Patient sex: F
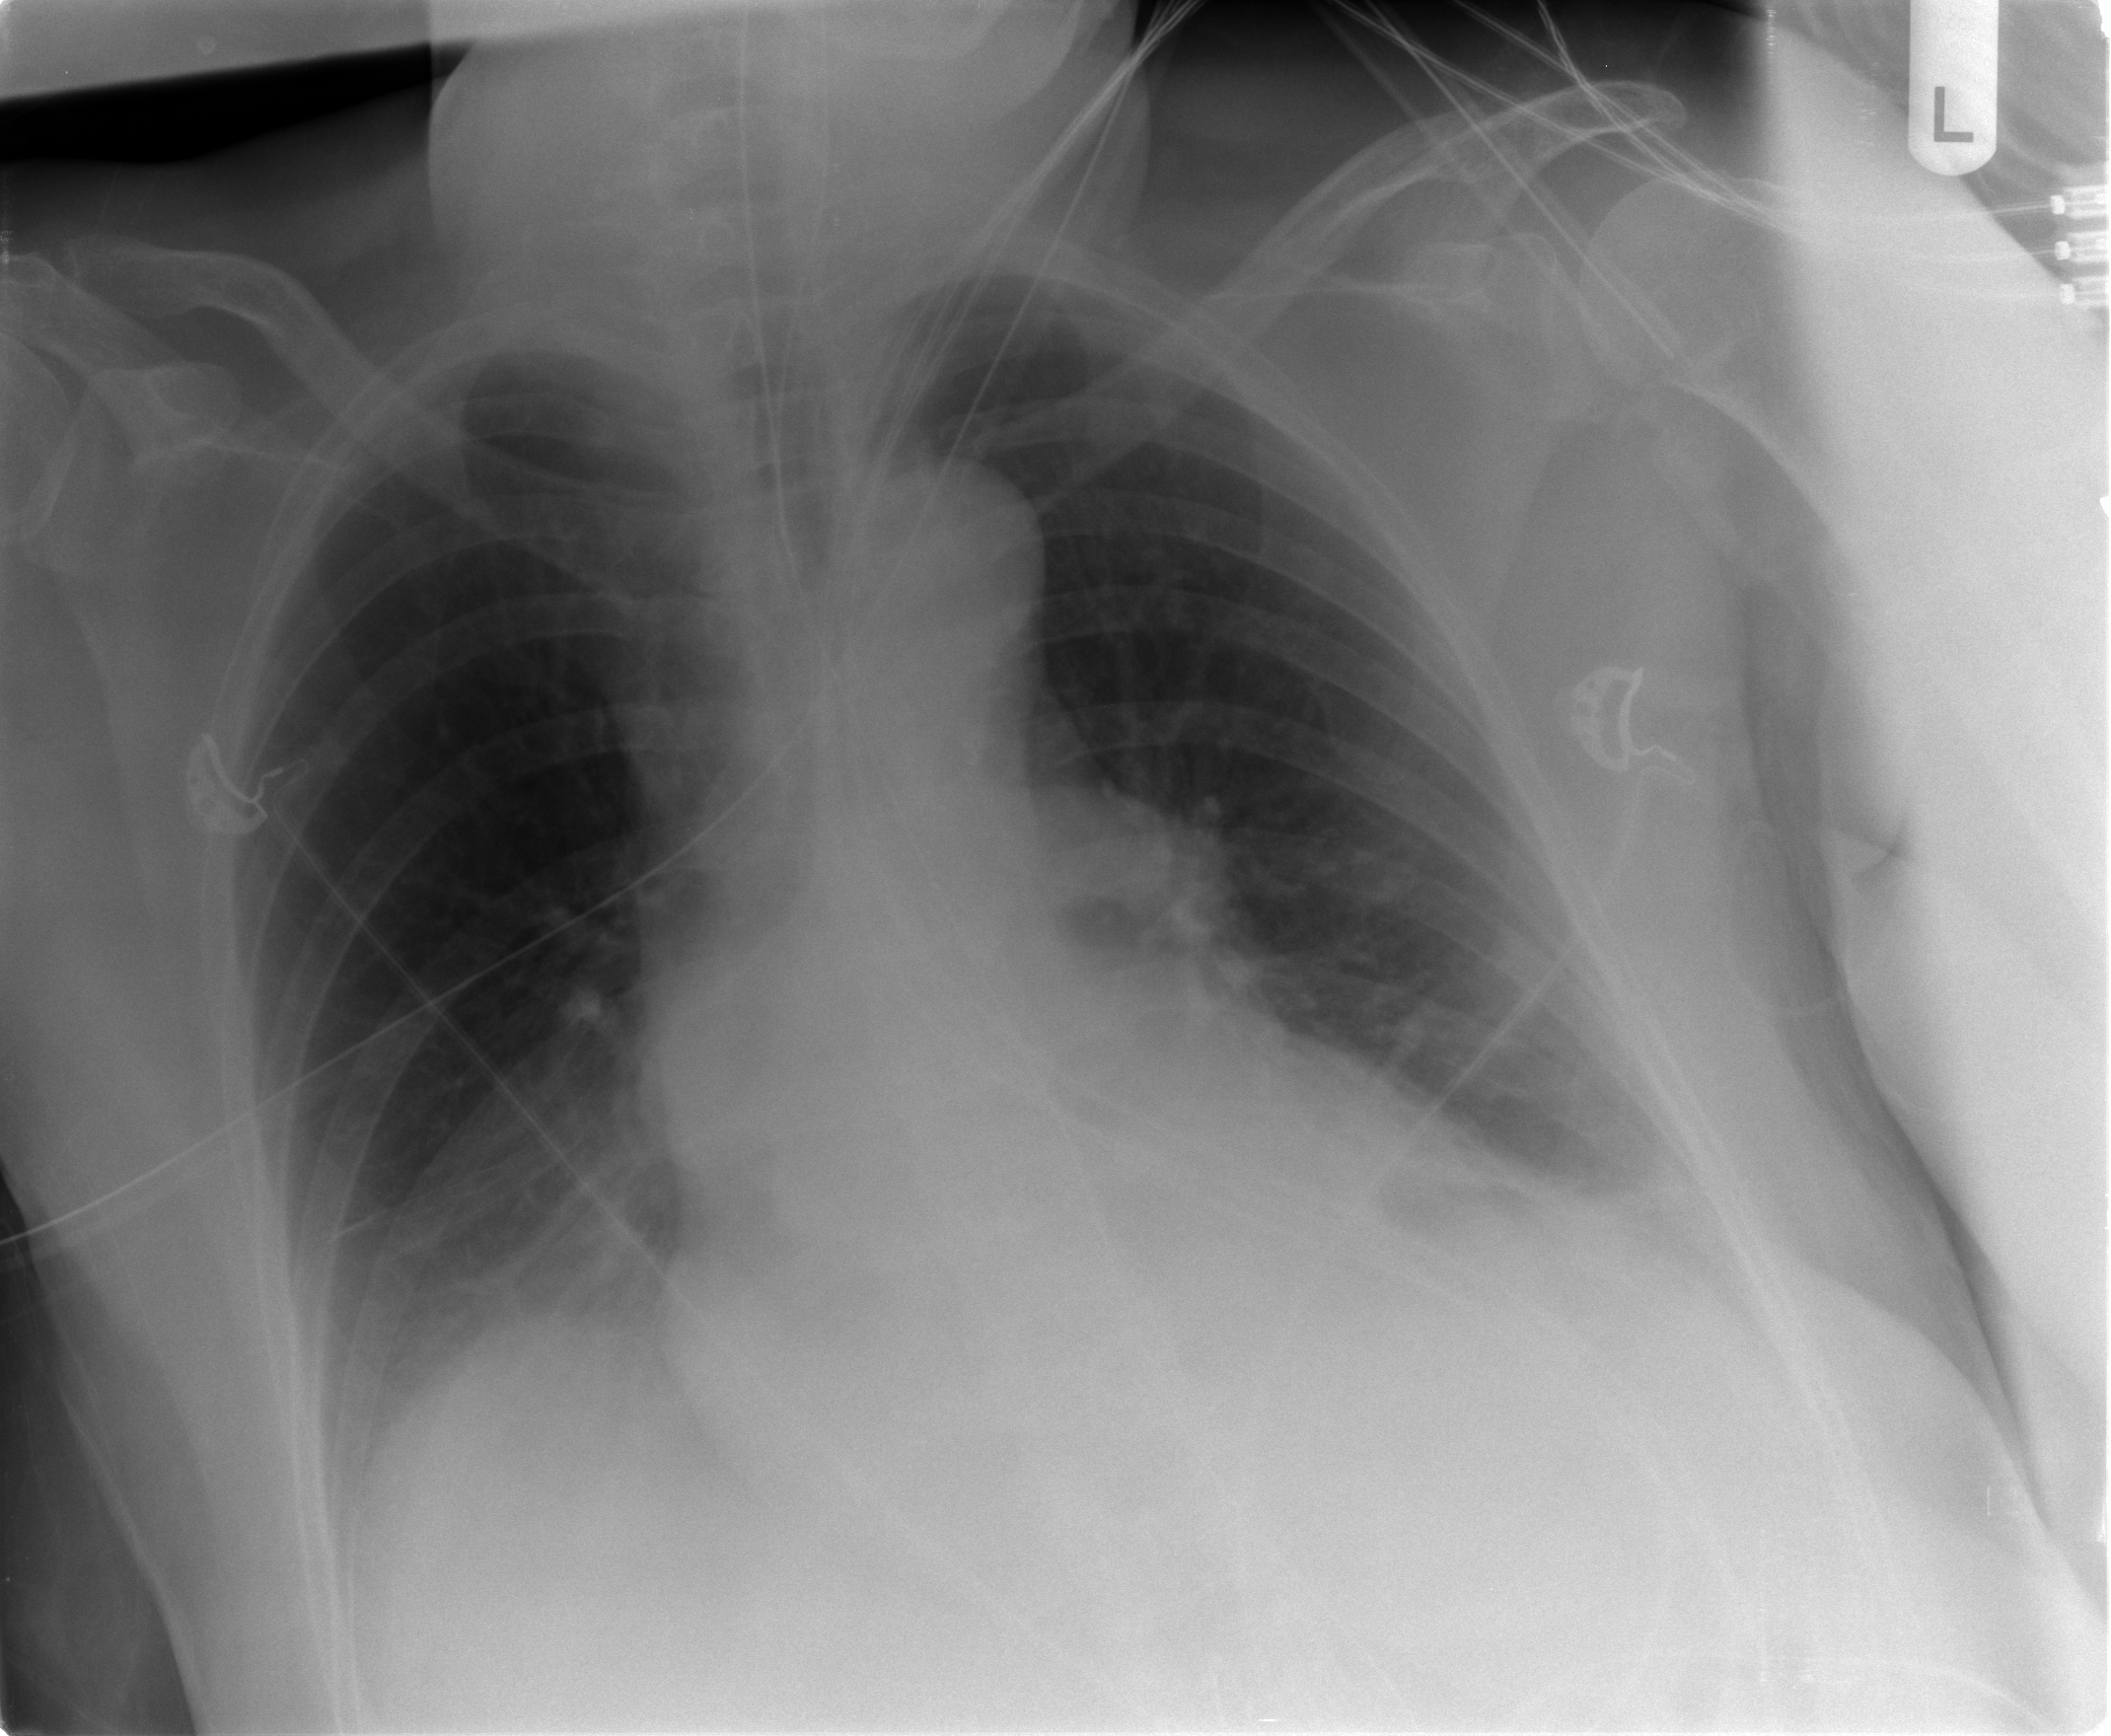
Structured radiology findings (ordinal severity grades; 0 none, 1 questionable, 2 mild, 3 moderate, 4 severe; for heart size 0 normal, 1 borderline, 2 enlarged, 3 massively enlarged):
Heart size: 1
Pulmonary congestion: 1
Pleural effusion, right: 0
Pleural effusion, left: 2
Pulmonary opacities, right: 0
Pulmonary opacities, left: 0
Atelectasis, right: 2
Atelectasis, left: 2